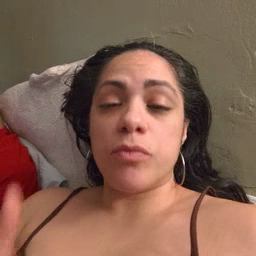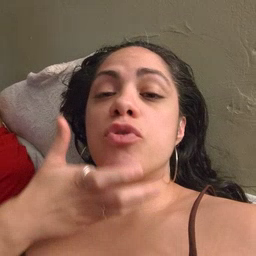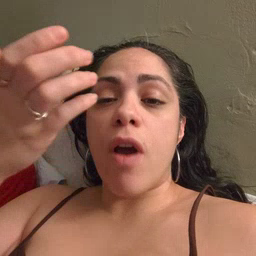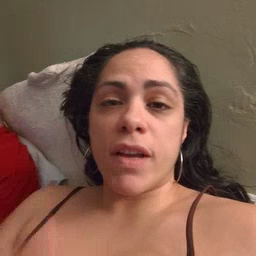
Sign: giraffe